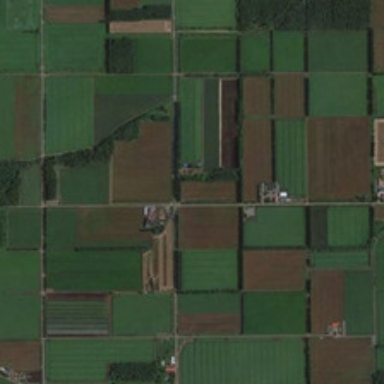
Some sparse buildings are in many pieces of farmlands .